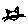
Label: cat